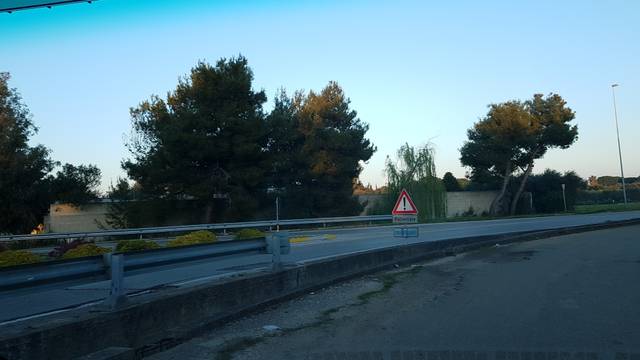
Region: Italy
Coordinates: 40.657, 17.929